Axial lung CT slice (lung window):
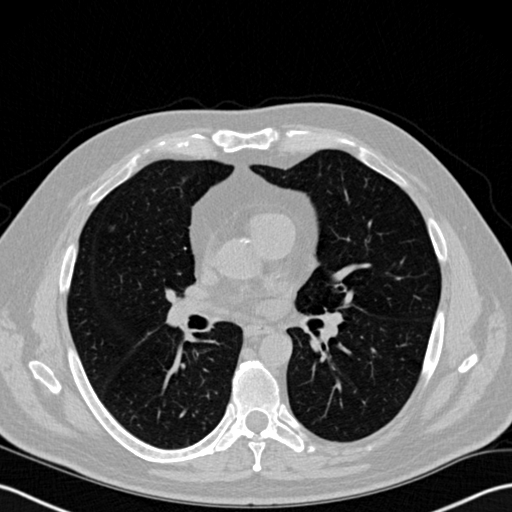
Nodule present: yes
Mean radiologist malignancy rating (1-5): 2.5